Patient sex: M
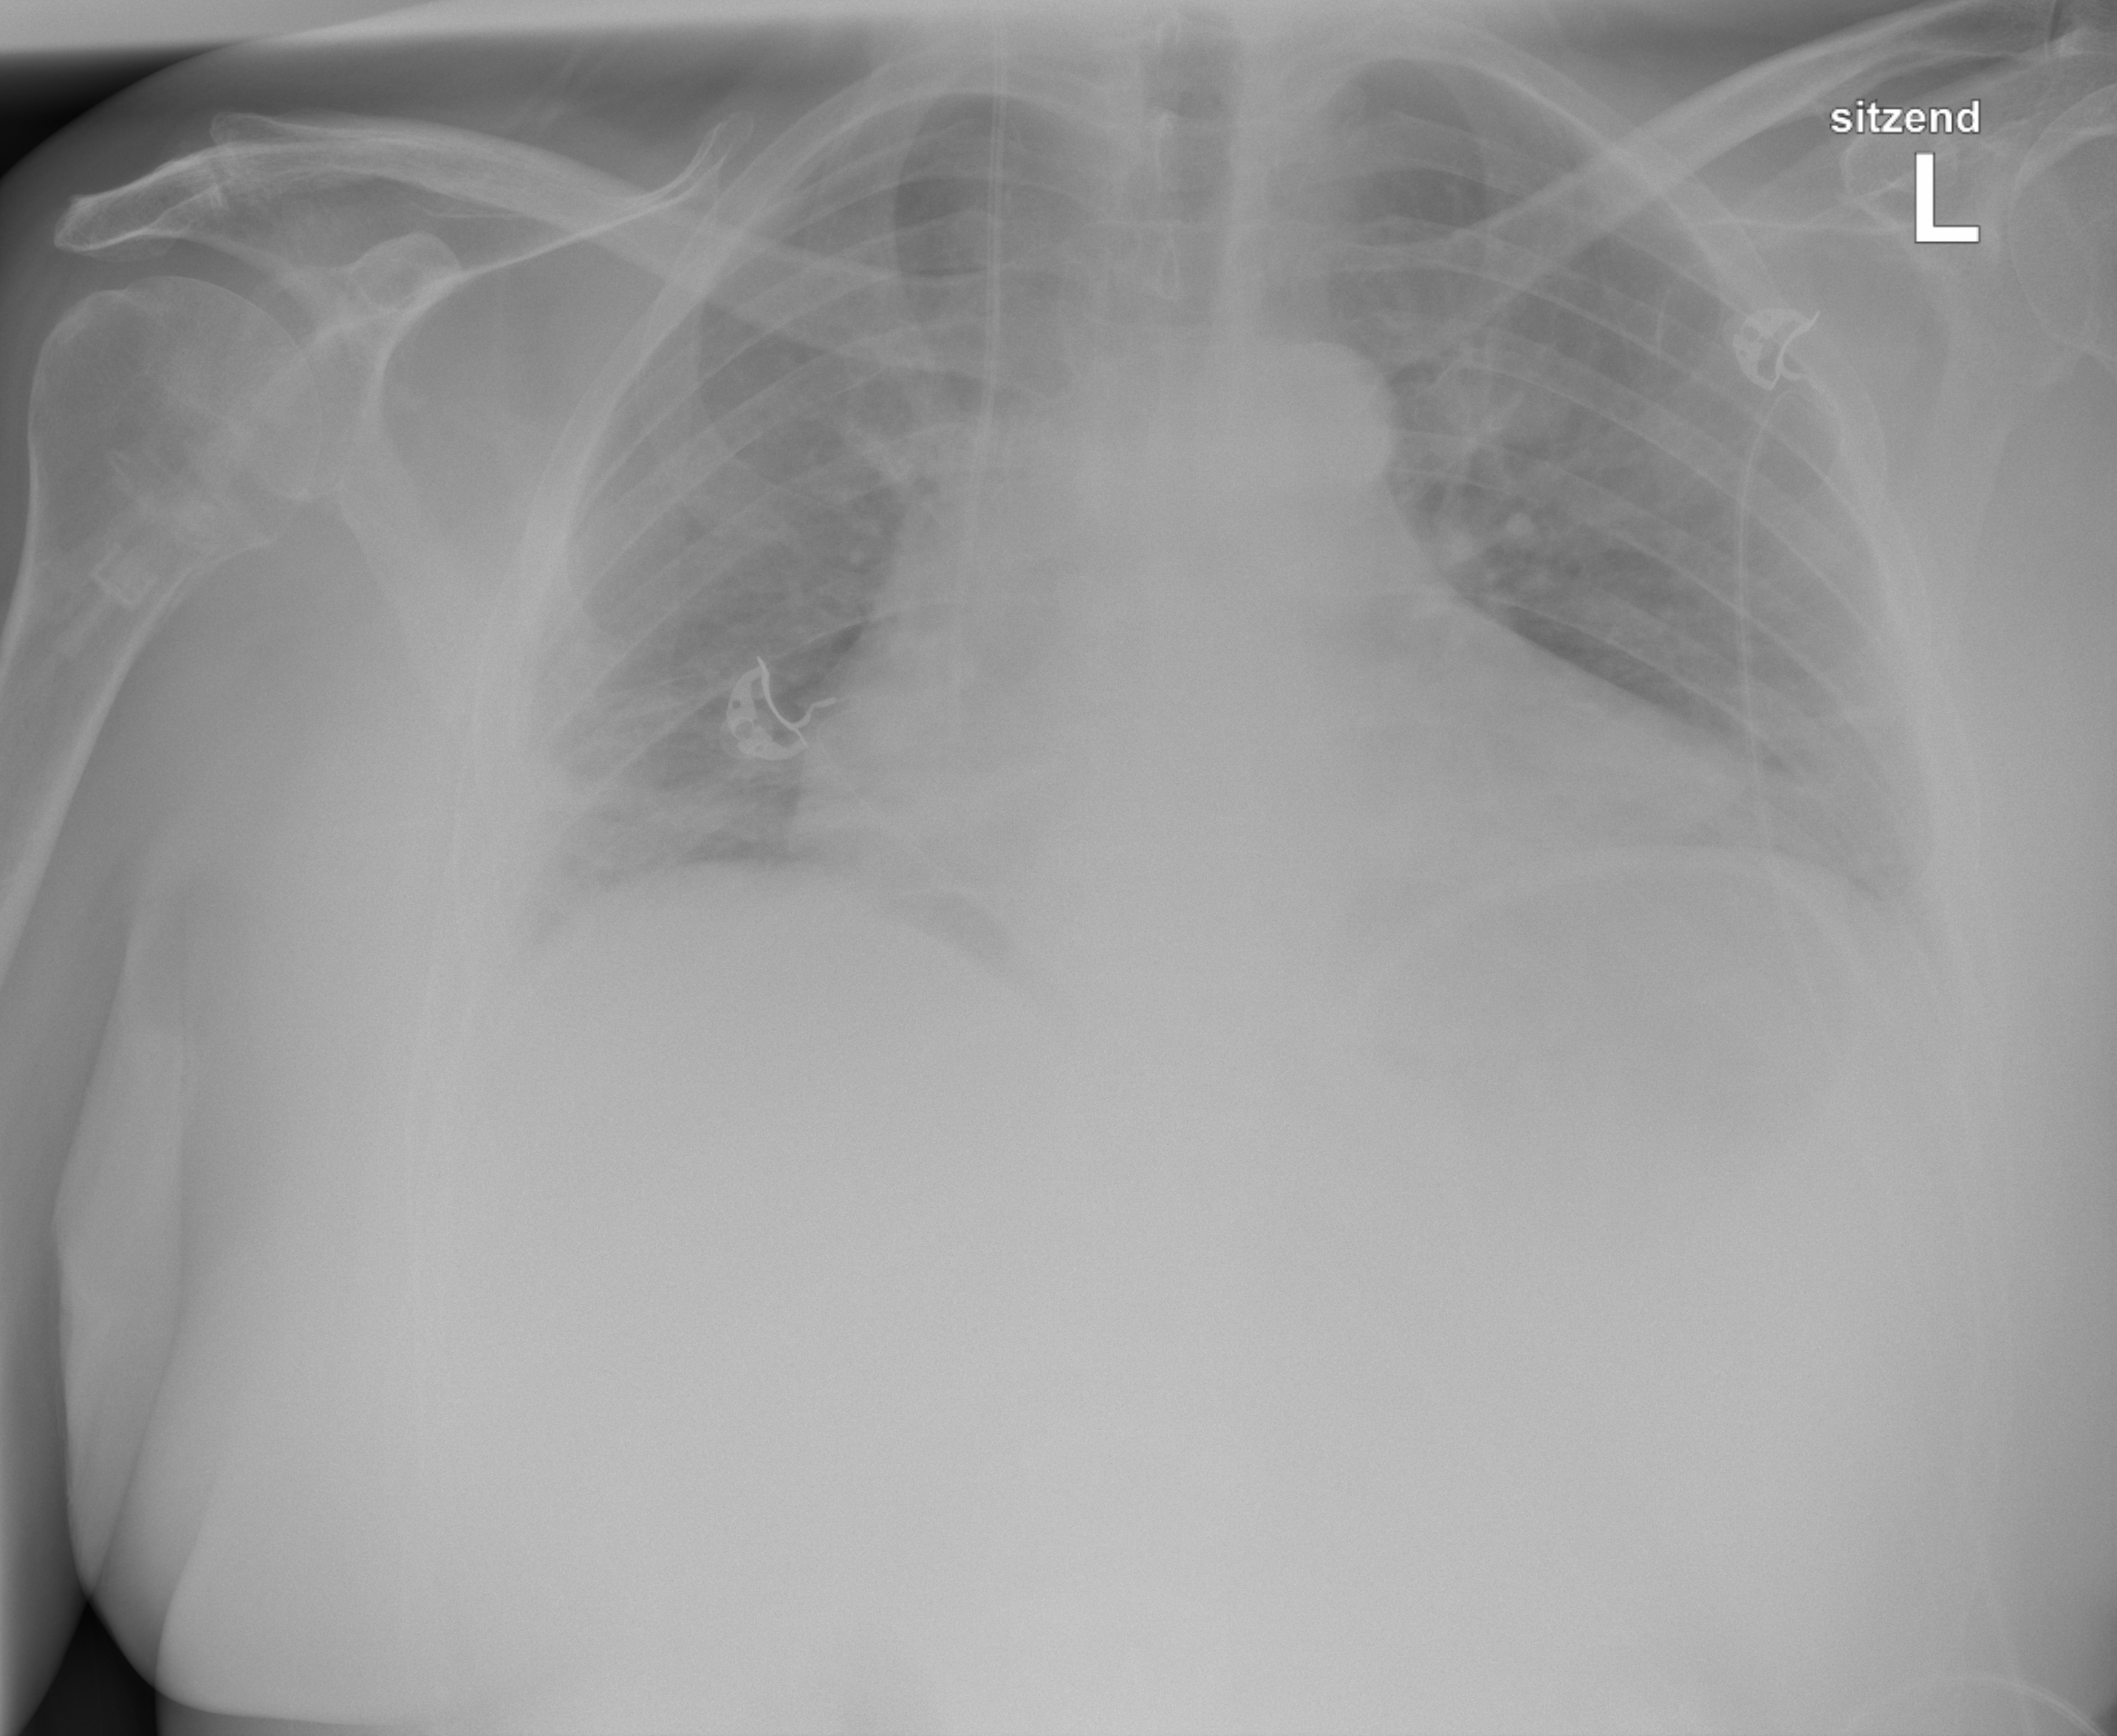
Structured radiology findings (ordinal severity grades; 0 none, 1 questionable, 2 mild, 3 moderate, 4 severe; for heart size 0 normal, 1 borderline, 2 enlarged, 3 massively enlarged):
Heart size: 2
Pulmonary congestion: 2
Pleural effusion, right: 2
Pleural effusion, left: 0
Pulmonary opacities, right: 2
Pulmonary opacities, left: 0
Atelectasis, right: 2
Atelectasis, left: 2